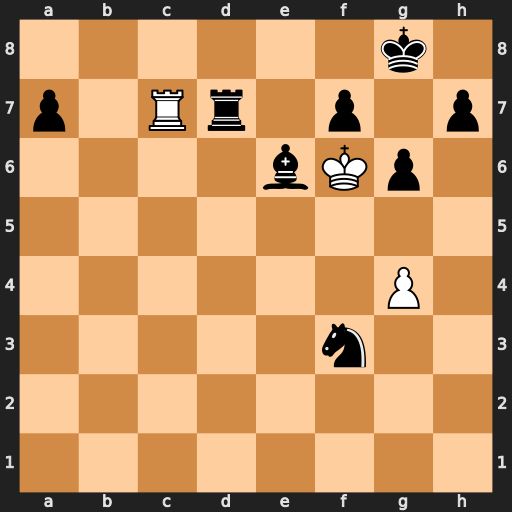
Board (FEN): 6k1/p1Rr1p1p/4bKp1/8/6P1/5n2/8/8
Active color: w
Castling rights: -
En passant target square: -
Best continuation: Rc8+ Rd8 Rxd8#